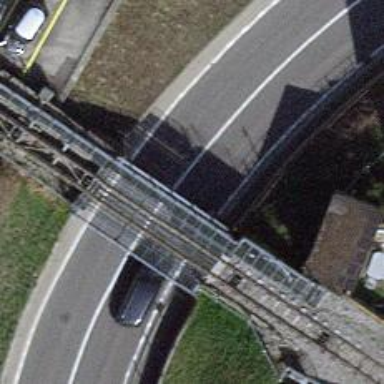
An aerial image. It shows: Funicular railway bridge.